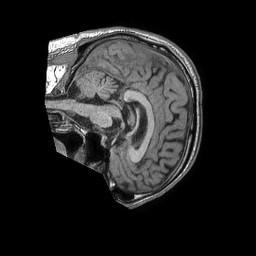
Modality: T1w
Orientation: sagittal
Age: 59
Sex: male
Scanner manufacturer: philips
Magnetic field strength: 1.5 T
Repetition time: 0.007509 s
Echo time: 0.003421 s